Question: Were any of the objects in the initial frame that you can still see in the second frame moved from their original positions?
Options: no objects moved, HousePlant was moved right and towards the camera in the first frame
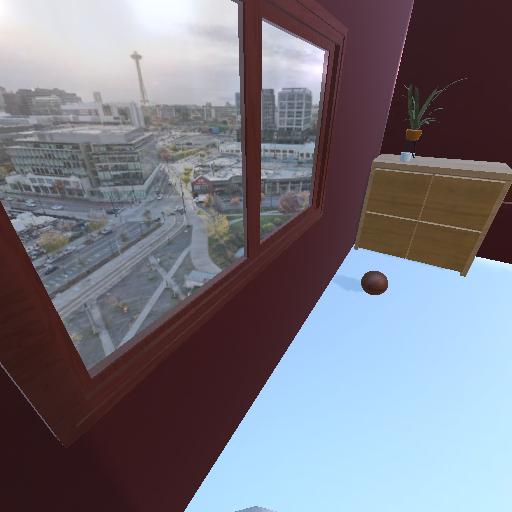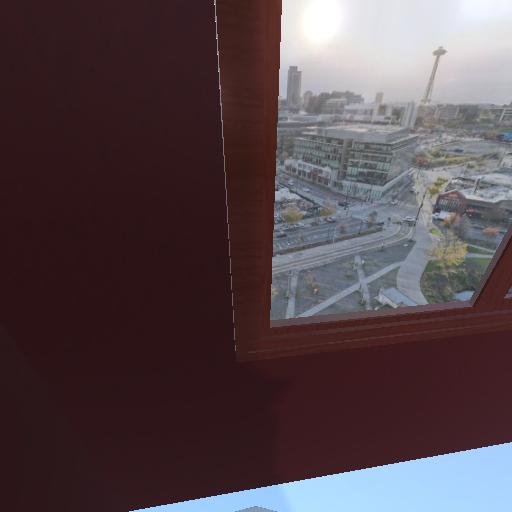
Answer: no objects moved